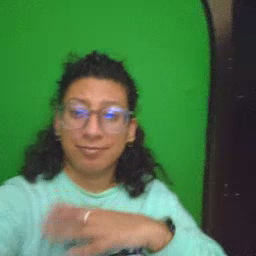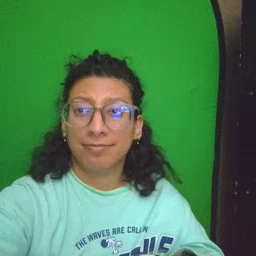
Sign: sun